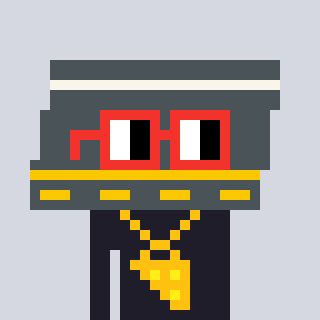
a pixel art character with square red glasses, a road-shaped head and a grayscale-colored body on a cool background